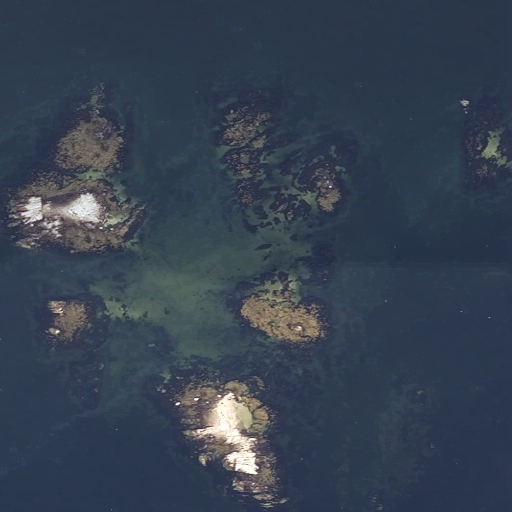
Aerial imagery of bar in Maine named Clam Ledges containing open water, herbaceous wetlands, and barren land